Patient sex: M
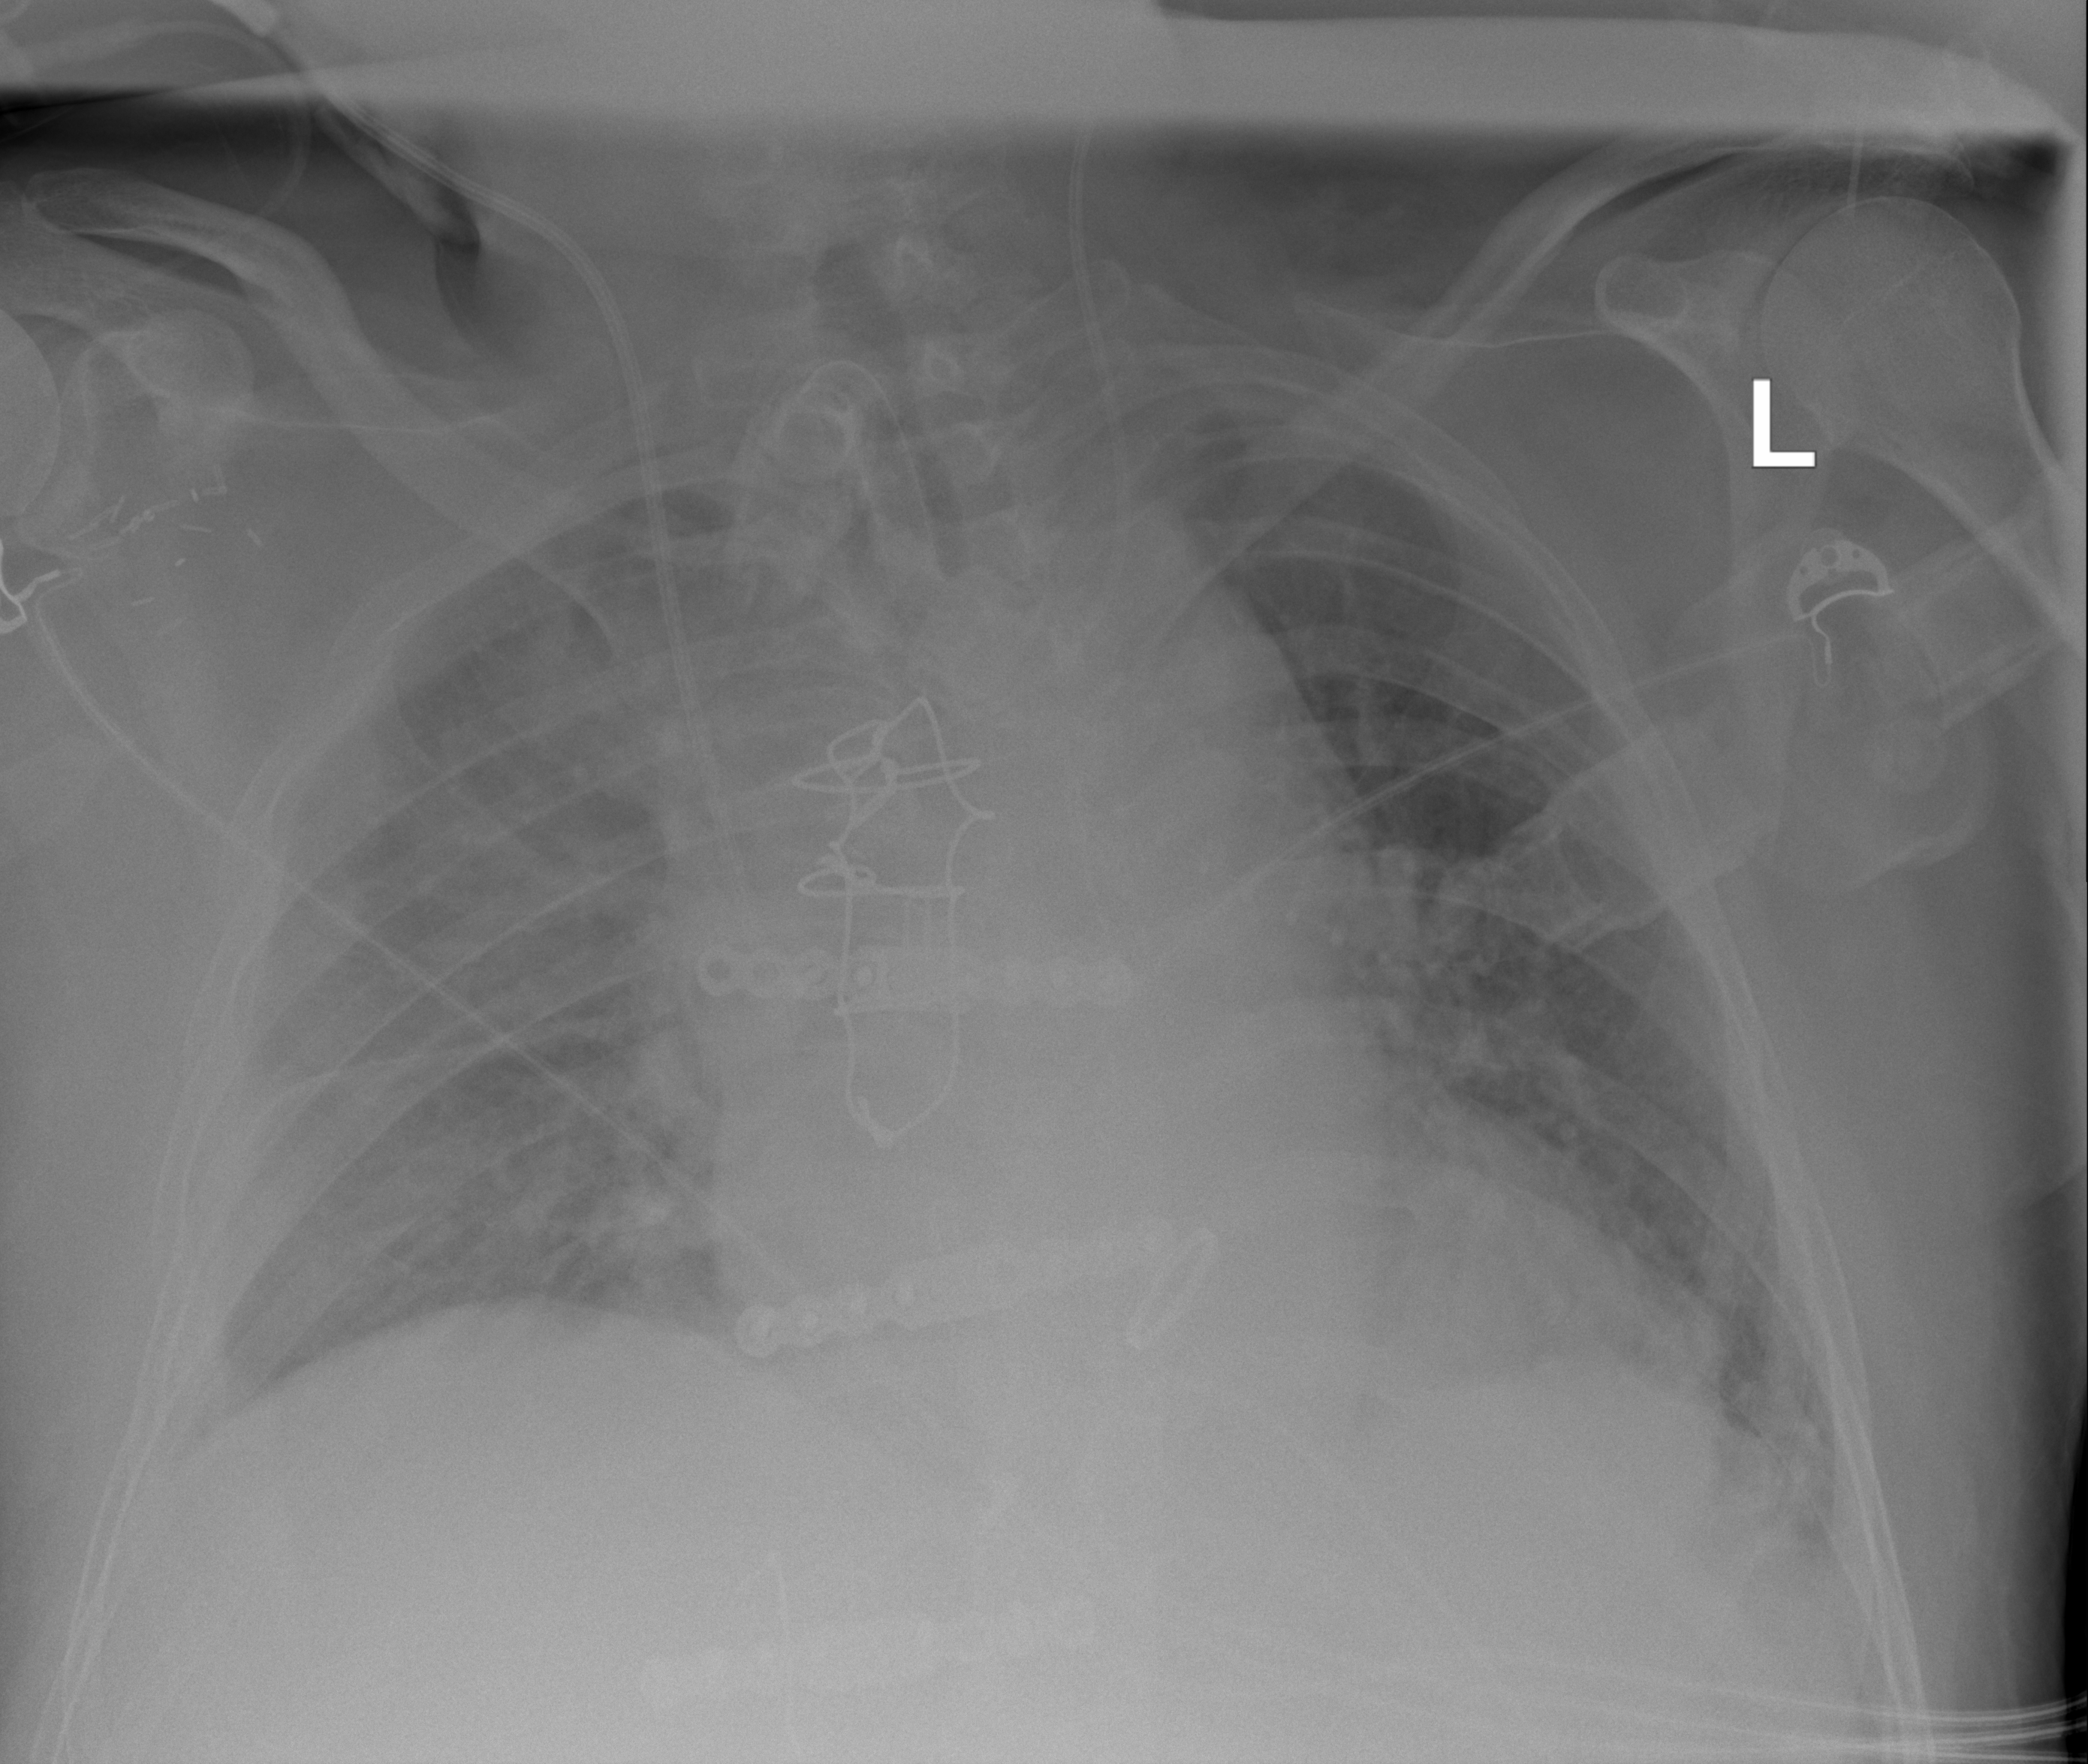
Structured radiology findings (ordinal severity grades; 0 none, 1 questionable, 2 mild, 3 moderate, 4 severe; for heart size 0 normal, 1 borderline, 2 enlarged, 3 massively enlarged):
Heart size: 2
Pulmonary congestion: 1
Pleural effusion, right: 2
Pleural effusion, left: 0
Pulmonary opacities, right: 2
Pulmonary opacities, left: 2
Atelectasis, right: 2
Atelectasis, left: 2